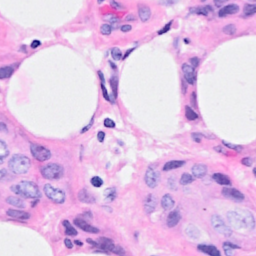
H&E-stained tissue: Breast